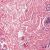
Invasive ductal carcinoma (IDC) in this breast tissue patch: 0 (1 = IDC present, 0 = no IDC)